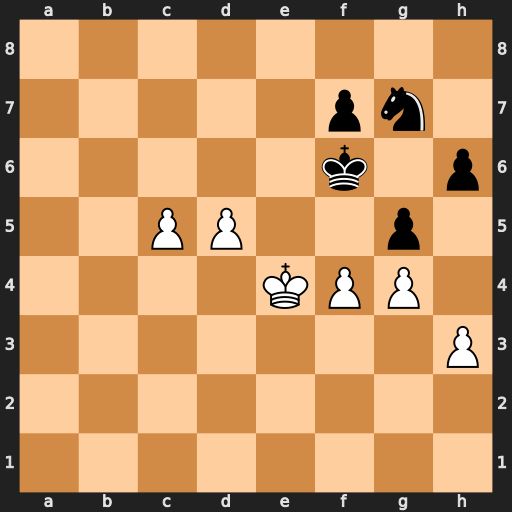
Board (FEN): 8/5pn1/5k1p/2PP2p1/4KPP1/7P/8/8
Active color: w
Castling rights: -
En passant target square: -
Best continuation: f5 Ke7 d6+